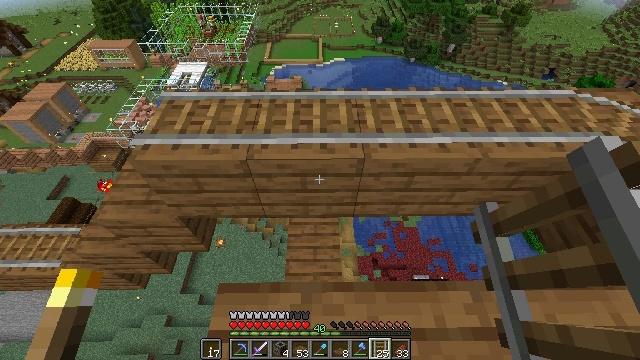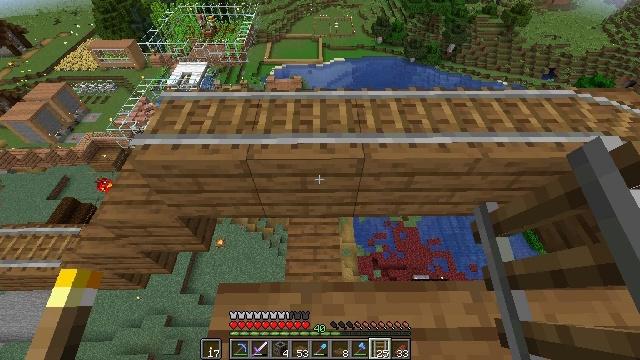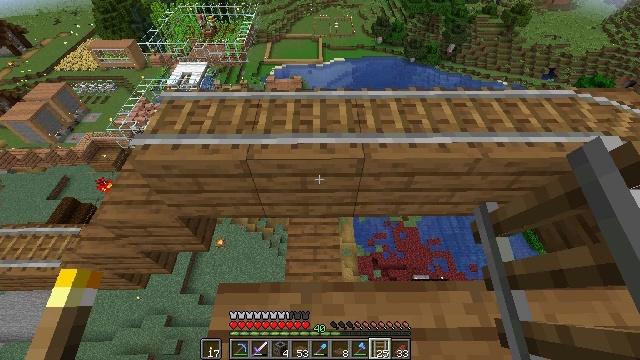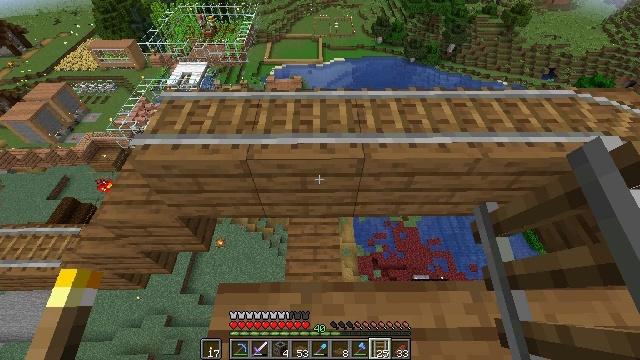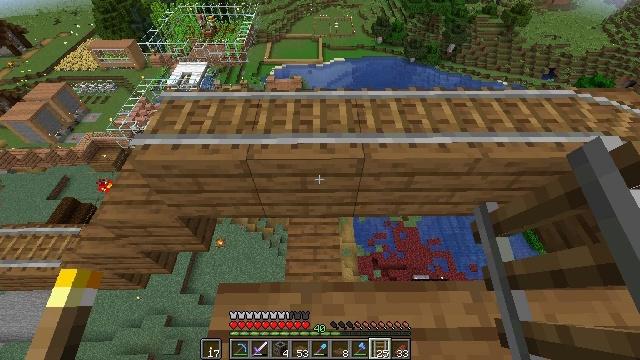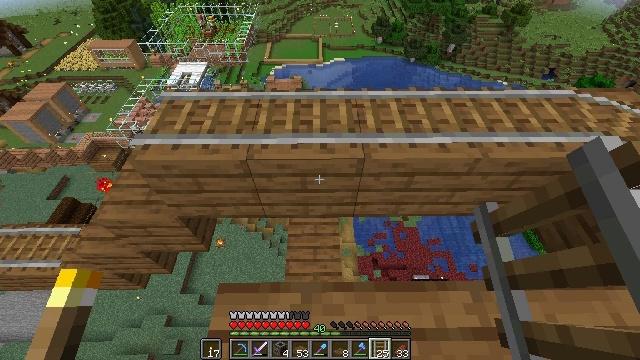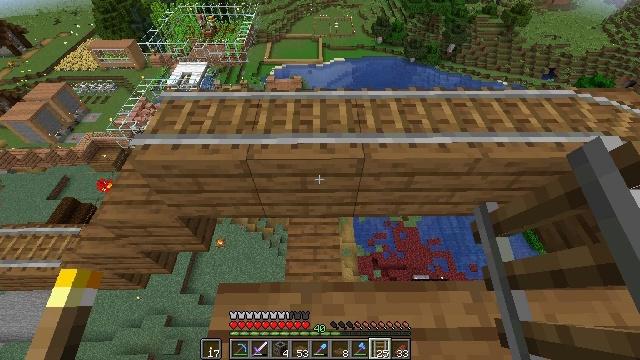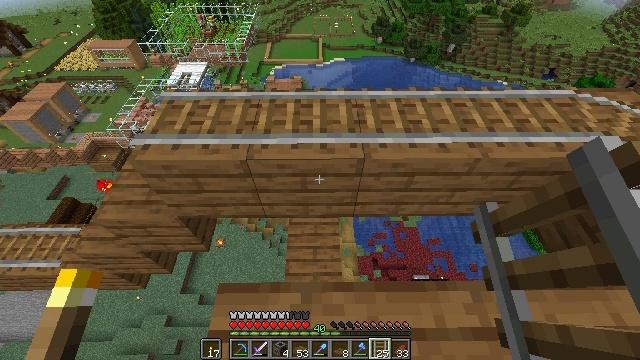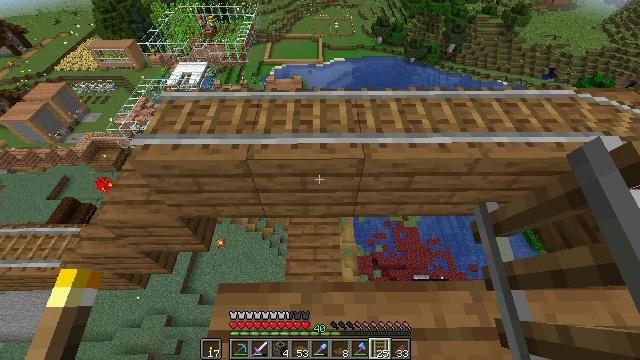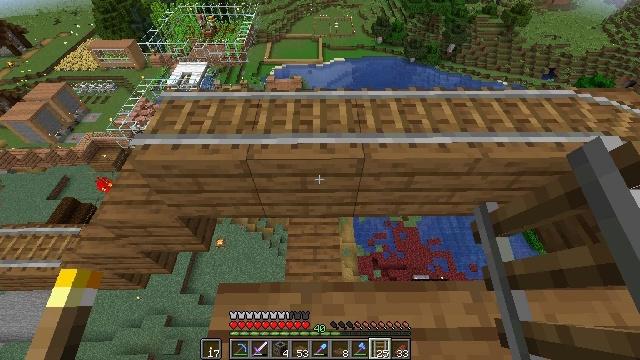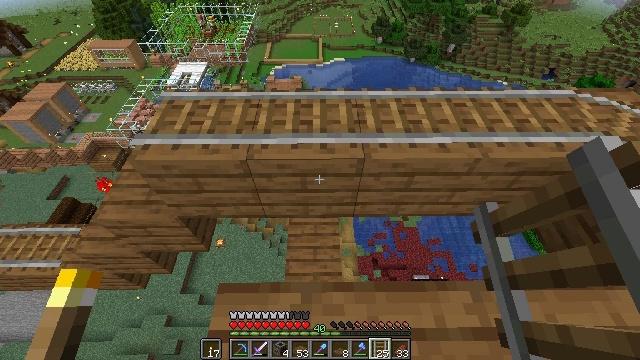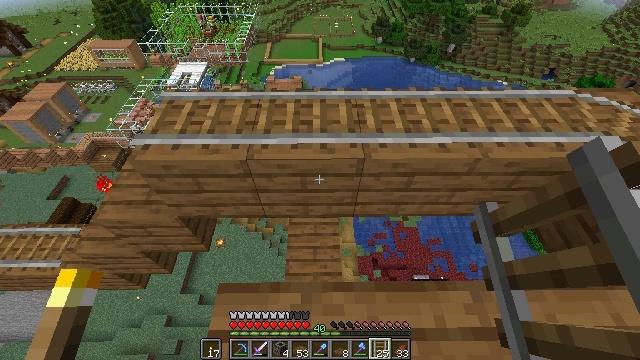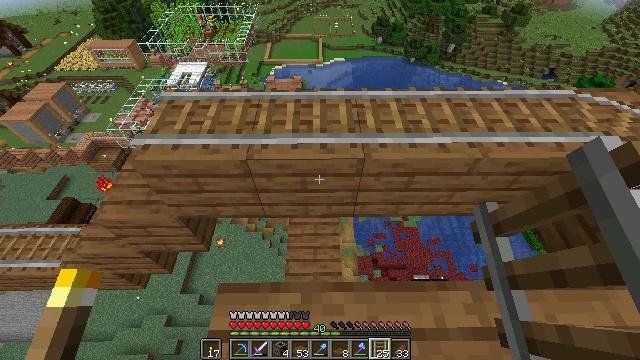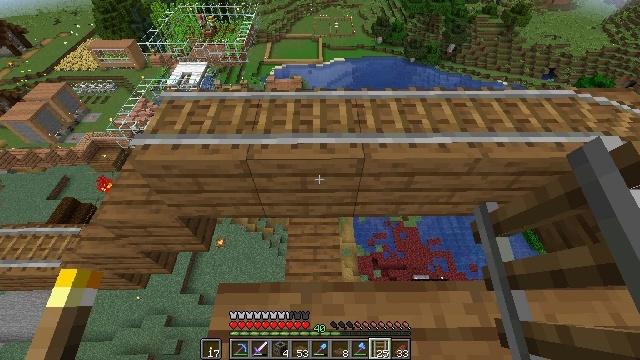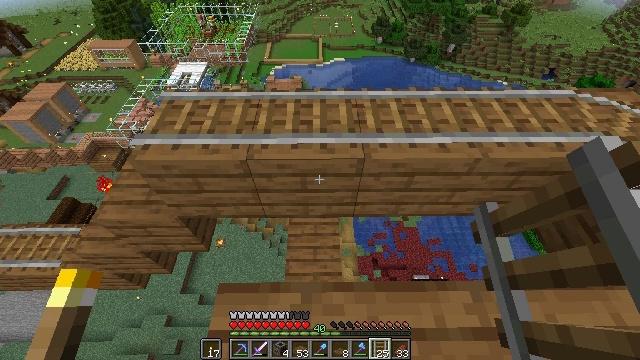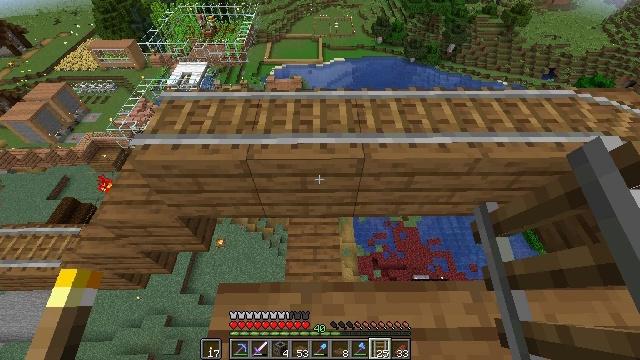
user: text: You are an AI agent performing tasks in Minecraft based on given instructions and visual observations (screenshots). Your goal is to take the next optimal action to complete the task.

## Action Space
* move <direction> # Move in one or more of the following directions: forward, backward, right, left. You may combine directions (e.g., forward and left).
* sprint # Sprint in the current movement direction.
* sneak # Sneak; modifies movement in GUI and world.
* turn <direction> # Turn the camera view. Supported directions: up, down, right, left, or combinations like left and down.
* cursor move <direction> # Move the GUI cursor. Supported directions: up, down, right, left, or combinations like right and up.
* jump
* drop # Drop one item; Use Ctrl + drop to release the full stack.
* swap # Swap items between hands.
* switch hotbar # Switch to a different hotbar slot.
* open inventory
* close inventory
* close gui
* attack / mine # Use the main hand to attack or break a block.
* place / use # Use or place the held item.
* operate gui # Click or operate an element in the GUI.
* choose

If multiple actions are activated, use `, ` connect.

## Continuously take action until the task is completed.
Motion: motion action
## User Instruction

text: Open a crafting table and make a rabbit stew.
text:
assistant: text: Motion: no_op
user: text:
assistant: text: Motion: no_op
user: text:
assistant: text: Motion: no_op
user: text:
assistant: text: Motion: no_op
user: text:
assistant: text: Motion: no_op
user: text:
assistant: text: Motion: no_op
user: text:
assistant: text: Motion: no_op
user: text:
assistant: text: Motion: no_op
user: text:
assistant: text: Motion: no_op
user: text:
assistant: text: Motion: no_op
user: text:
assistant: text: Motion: no_op
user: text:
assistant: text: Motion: no_op
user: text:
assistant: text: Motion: no_op
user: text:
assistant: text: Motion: no_op
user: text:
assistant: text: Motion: no_op
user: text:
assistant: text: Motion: no_op
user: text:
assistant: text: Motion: no_op
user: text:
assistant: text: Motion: no_op
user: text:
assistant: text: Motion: no_op
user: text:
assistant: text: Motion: no_op
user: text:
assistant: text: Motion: no_op
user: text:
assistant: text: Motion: no_op
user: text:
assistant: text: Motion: no_op
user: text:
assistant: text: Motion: no_op
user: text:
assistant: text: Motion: no_op
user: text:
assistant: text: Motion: no_op
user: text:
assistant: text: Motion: no_op
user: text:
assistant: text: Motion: no_op
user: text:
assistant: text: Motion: no_op
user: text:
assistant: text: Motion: no_op